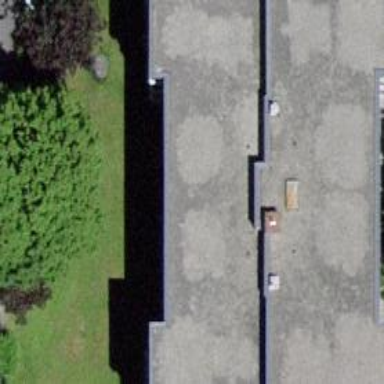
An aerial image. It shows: Apartment building with flat roof.